Field crop: tomato
Growth stage: 1
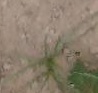
Species: cyperus